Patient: sex F, age 56
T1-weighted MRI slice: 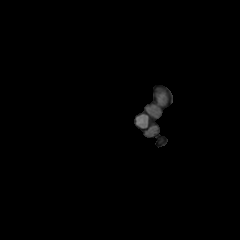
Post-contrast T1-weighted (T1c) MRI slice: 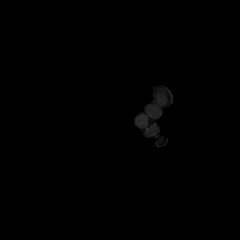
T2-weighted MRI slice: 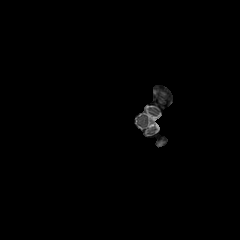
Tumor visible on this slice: no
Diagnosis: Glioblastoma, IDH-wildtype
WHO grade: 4